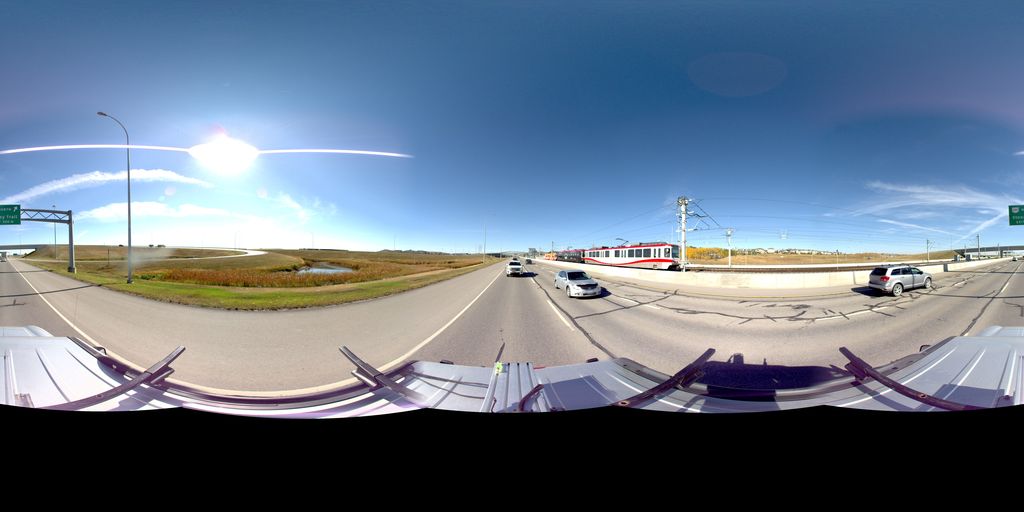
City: calgary